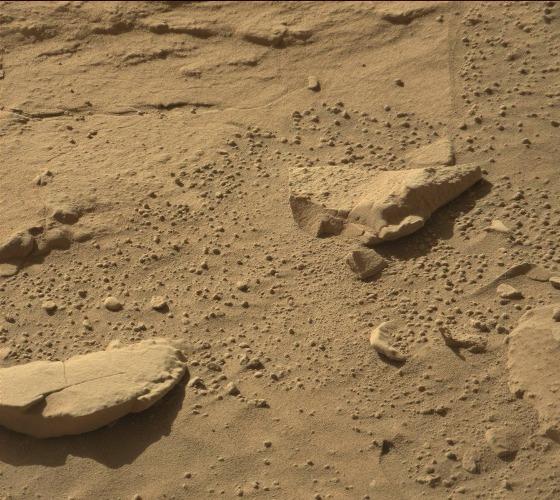
Terrain classes present: Bedrock, Gravel / Sand / Soil, Rock, Shadow